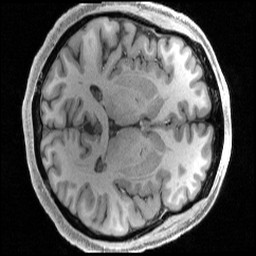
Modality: T1w
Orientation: axial
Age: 28
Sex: female
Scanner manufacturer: siemens
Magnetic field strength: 3 T
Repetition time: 2.4 s
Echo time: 0.00231 s